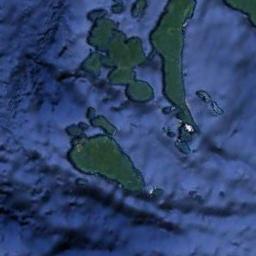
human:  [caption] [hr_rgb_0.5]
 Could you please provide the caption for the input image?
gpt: There are many islands of different shapes and sizes .

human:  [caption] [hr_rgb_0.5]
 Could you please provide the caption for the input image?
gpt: The island is cool like a girl in a skirt .

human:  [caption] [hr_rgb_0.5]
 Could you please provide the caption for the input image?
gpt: A group of green islands on the blue sea .

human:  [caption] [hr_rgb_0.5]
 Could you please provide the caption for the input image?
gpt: The archipelago has dense vegetation and some ups and downs are on the ocean floor .

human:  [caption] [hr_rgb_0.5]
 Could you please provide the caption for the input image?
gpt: There are several green islands on a blue sea .